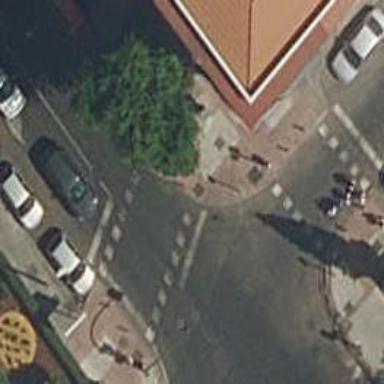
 there are traffic signals and zebra crossing."